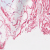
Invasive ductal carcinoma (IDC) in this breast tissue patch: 0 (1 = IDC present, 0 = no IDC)